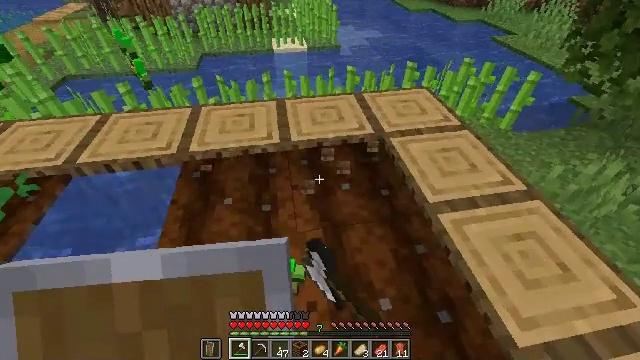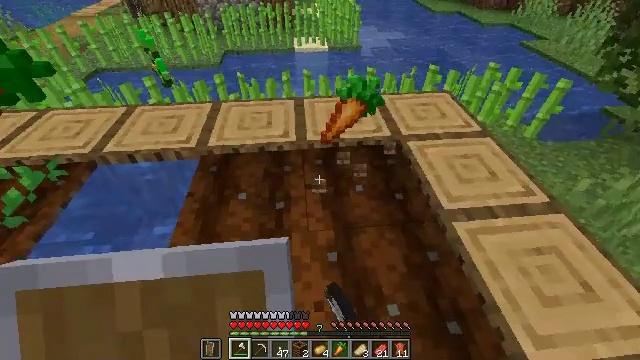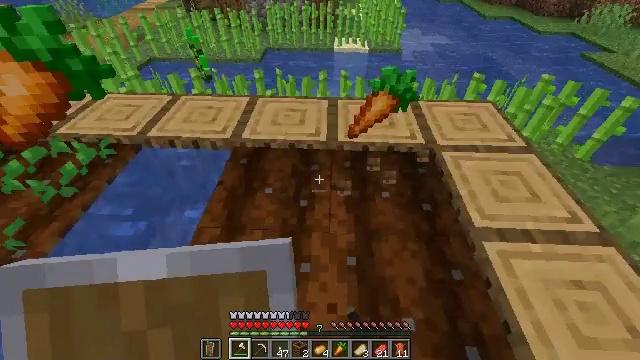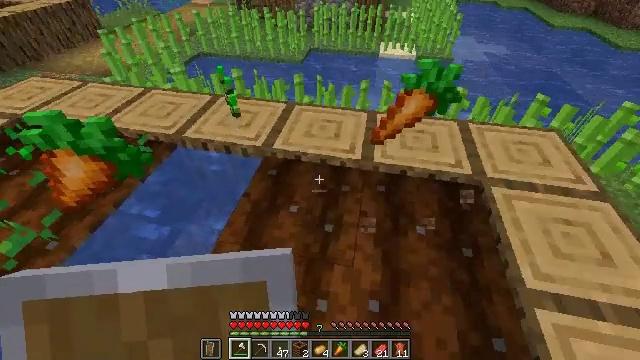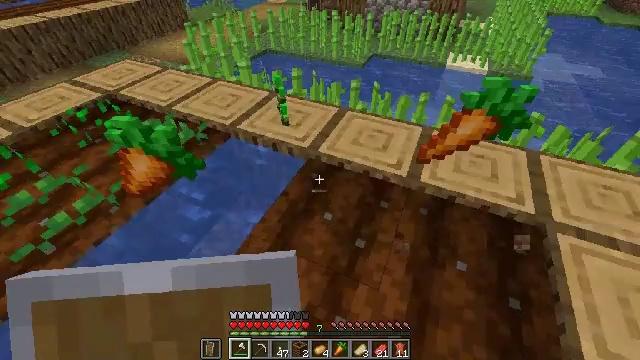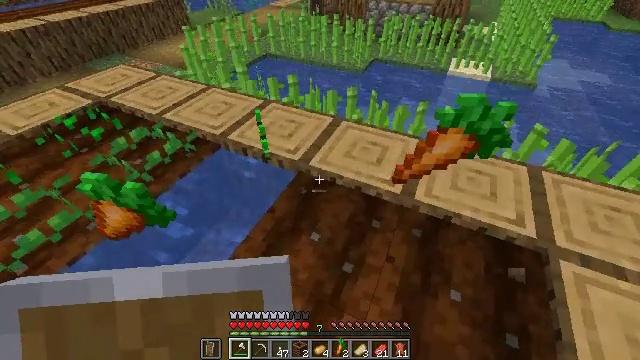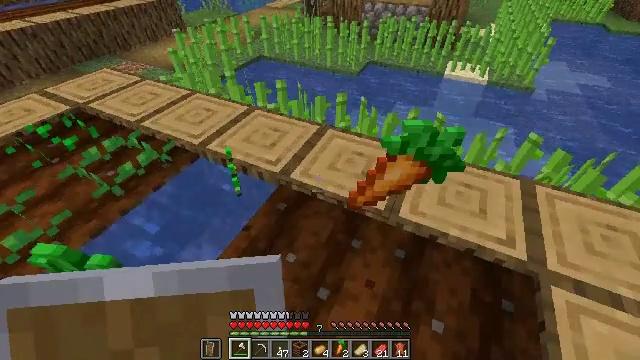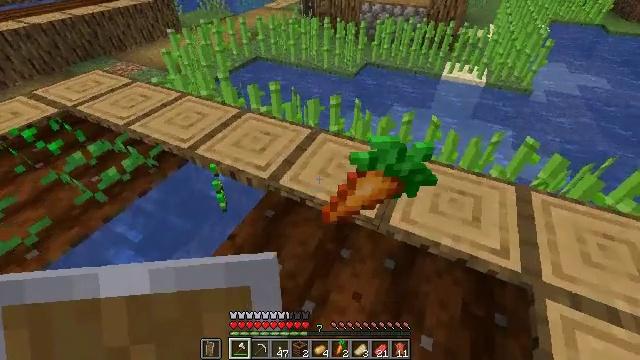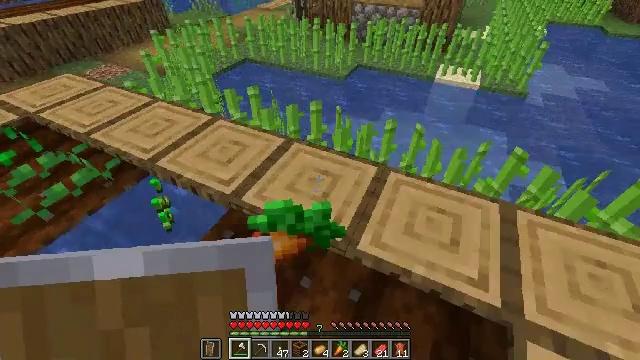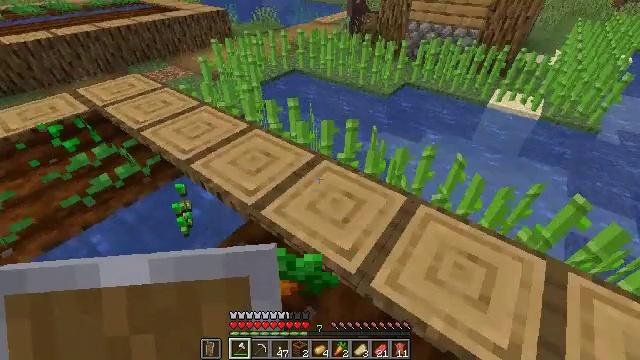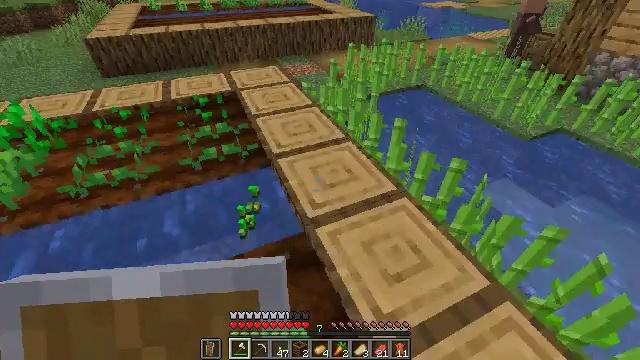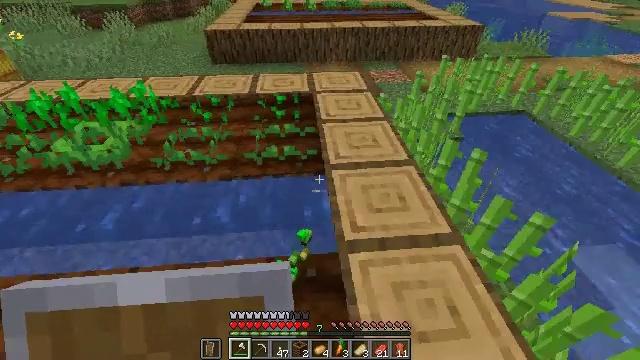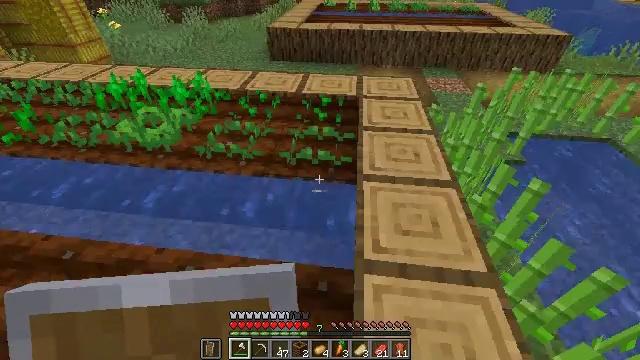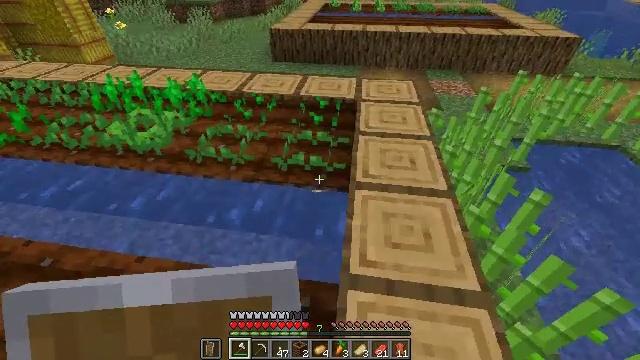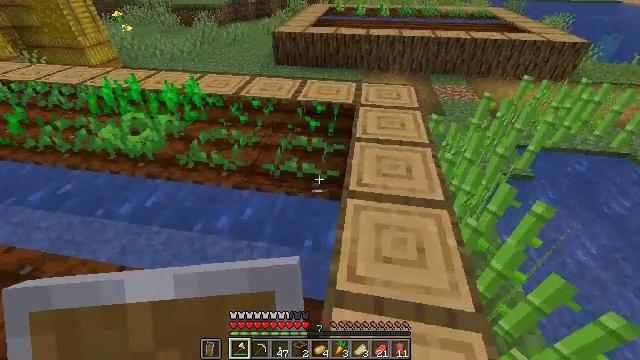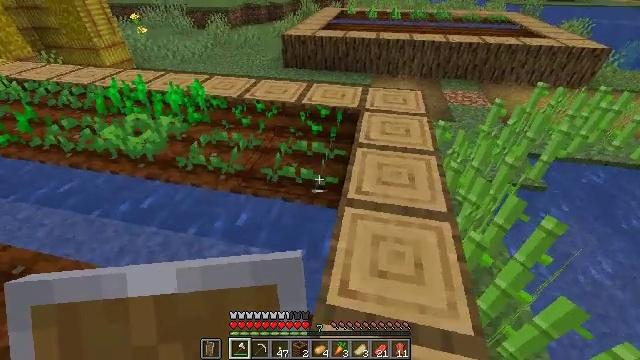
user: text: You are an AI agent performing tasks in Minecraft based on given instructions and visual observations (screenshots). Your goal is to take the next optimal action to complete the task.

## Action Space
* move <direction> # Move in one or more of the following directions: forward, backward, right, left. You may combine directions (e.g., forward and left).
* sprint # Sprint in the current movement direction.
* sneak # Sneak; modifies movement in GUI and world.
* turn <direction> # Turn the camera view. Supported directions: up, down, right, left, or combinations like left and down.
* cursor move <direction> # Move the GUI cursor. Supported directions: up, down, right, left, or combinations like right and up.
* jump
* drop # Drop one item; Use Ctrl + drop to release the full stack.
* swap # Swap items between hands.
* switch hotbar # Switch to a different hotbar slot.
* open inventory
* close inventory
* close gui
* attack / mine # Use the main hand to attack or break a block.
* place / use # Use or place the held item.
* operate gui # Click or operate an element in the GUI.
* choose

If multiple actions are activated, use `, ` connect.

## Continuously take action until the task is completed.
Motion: motion action
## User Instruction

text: Harvest wheat from the field.
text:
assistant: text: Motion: turn left
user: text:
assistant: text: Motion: move forward, turn left
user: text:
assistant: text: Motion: move forward, turn left
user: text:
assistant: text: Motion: move forward and move right, turn left
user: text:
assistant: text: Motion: move forward and move right
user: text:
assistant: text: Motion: move forward and move right
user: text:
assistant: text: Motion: move forward and move right
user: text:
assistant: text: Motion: move forward and move right
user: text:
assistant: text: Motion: move forward and move right, turn left and up
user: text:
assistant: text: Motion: move forward and move right, turn left and up
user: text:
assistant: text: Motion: move forward and move right, turn left
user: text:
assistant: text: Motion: move forward and move right, turn left
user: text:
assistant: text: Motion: move forward and move right, turn left
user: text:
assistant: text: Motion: move forward and move right, turn left
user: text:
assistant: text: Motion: move forward and move right, turn left
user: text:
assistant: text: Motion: move forward and move right, turn left
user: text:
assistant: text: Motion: move forward and move right, turn left
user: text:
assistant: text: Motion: move forward and move right, turn left
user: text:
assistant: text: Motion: move forward and move right, turn left
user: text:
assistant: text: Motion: move forward and move right, turn left
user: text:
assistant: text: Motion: move forward and move right, turn left
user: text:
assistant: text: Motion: move forward, turn left and down
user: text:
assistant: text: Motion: move forward, turn left and down
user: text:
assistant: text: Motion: turn left
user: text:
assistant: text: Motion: turn left
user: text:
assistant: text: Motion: turn left and up, attack / mine
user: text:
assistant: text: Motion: turn left and up, attack / mine
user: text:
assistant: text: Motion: turn left and up, attack / mine
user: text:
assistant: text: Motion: attack / mine
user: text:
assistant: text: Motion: attack / mine